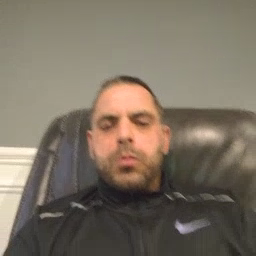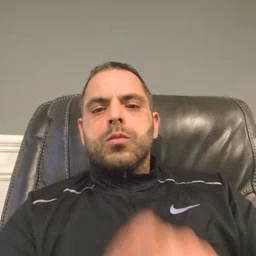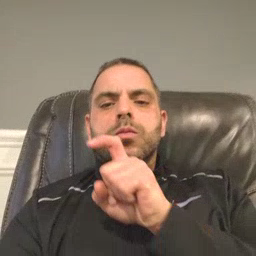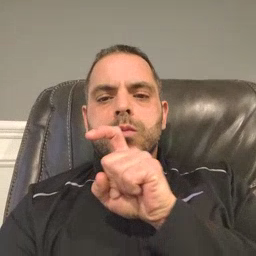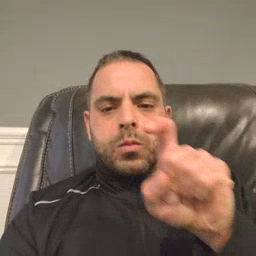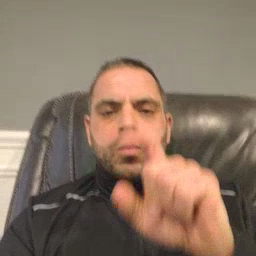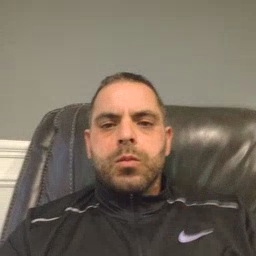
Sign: closet